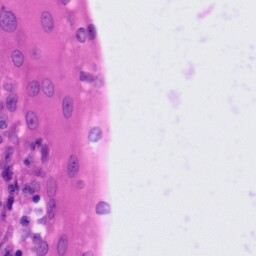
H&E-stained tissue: Tonsil